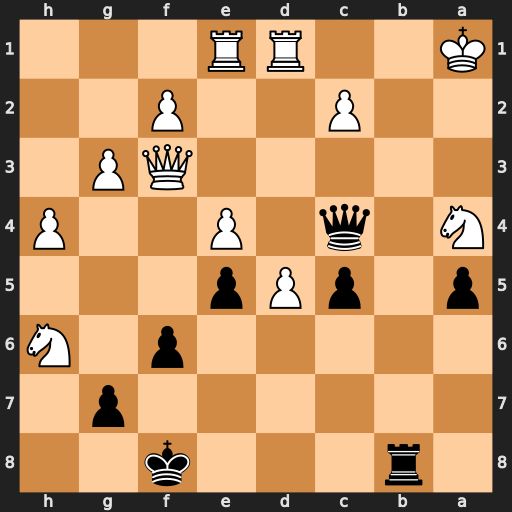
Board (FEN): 1r3k2/6p1/5p1N/p1pPp3/N1q1P2P/5QP1/2P2P2/K2RR3
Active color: b
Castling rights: -
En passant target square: -
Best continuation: Qxa4+ Qa3 Qxa3#